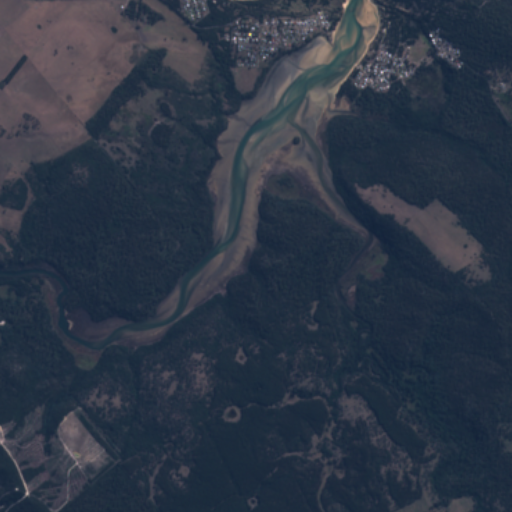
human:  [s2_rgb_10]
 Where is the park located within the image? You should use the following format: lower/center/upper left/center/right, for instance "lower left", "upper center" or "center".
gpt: The park is located in the upper right of the image.
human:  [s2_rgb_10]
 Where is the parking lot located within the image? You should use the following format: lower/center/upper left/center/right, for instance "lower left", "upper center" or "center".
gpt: The parking lot is located in the upper center of the image.
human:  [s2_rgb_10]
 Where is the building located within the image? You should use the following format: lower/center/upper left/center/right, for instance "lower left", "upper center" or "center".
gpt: The building is located in the upper of the image.
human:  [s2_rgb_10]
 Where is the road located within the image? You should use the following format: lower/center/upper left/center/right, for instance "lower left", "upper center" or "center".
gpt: There is no road in the image.